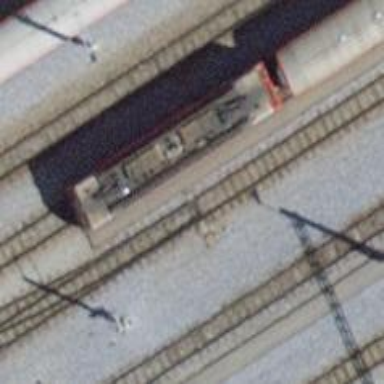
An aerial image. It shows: Narrow-gauge railway yard with electrified tracks using contact line.